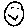
Label: smiley face